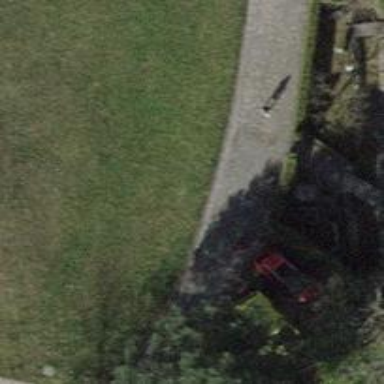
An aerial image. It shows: Service road with sett surface.